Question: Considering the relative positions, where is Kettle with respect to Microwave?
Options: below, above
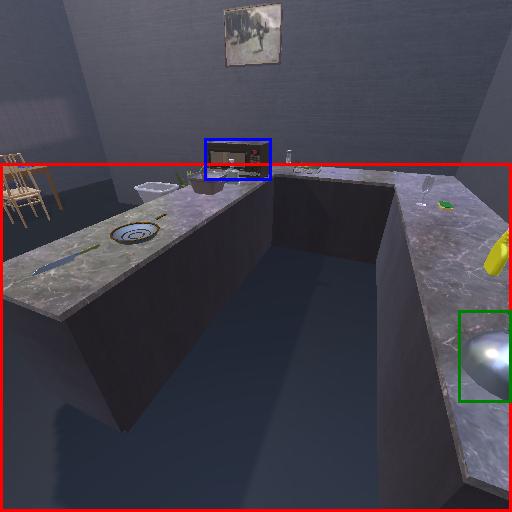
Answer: below